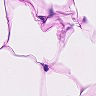
Metastatic tissue present: no